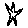
Label: star